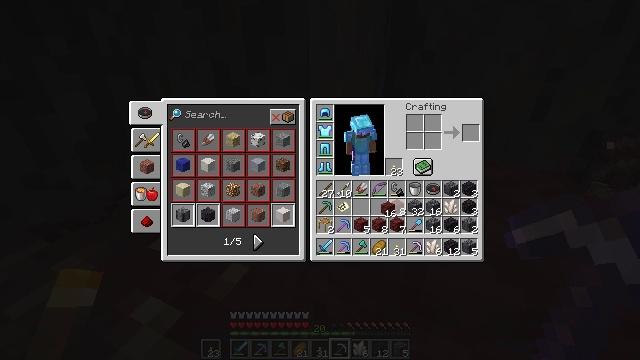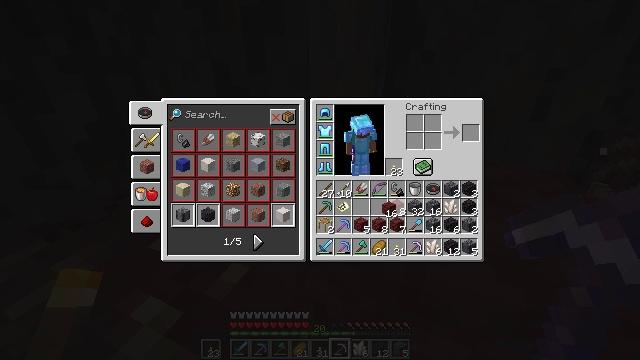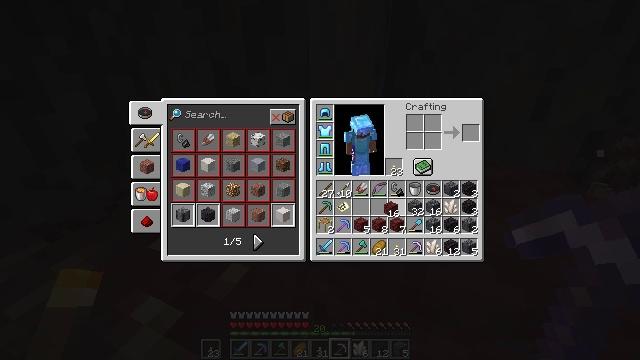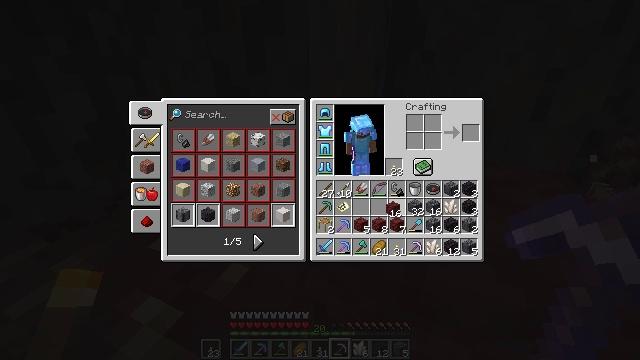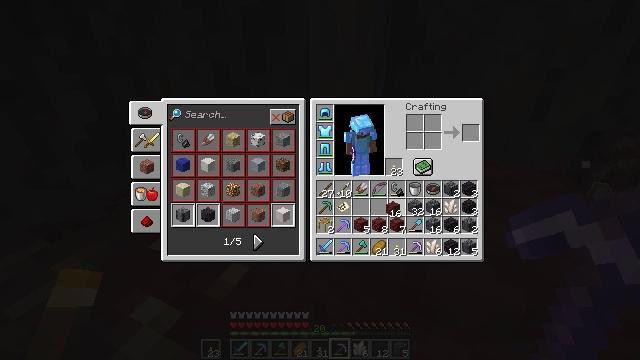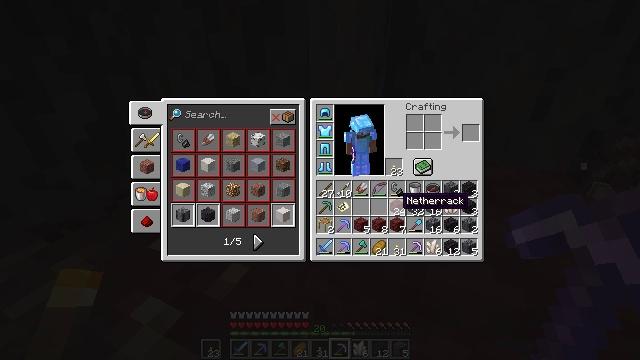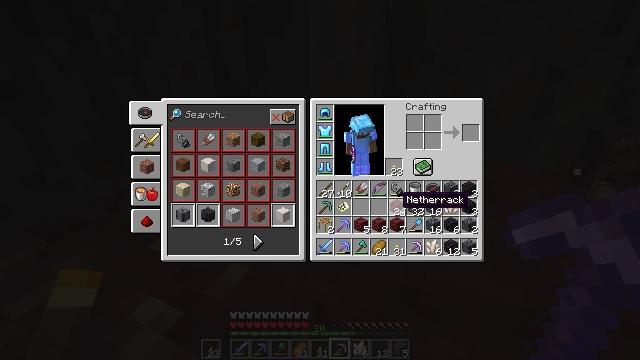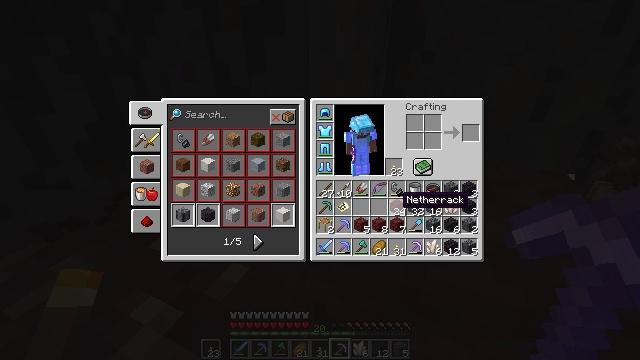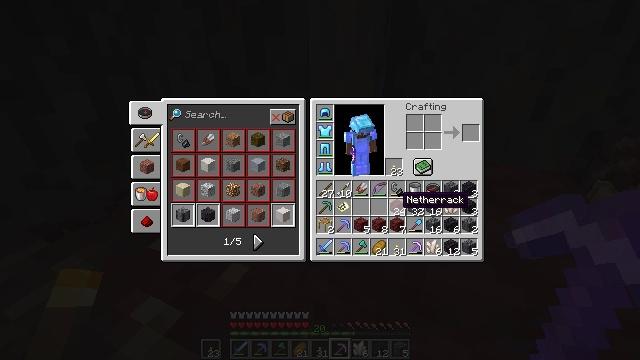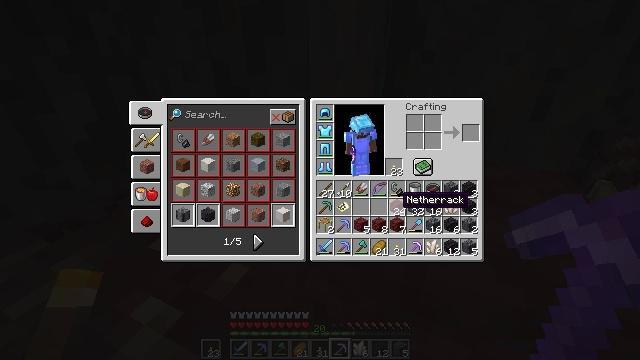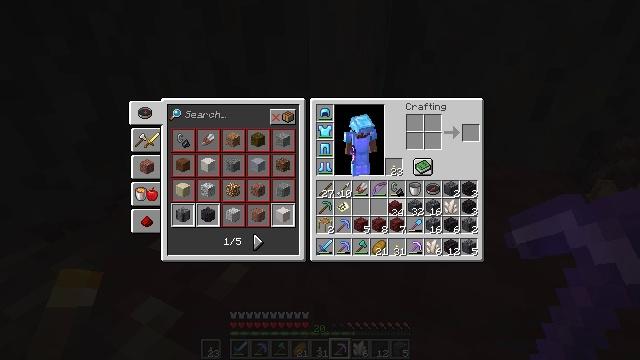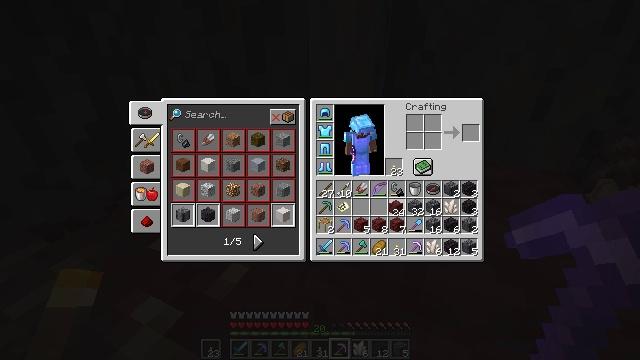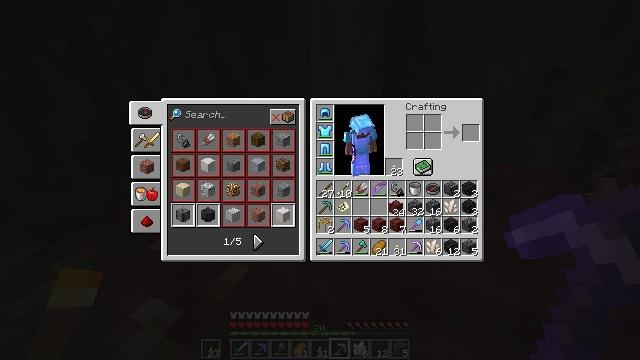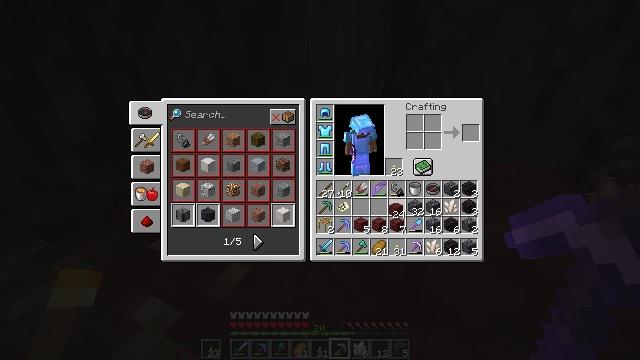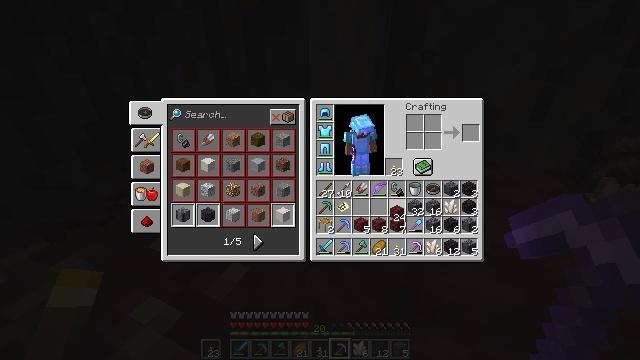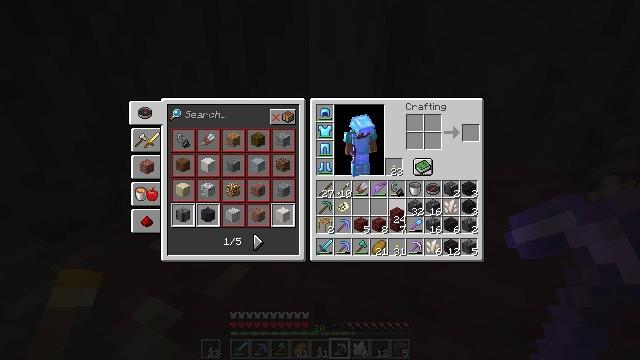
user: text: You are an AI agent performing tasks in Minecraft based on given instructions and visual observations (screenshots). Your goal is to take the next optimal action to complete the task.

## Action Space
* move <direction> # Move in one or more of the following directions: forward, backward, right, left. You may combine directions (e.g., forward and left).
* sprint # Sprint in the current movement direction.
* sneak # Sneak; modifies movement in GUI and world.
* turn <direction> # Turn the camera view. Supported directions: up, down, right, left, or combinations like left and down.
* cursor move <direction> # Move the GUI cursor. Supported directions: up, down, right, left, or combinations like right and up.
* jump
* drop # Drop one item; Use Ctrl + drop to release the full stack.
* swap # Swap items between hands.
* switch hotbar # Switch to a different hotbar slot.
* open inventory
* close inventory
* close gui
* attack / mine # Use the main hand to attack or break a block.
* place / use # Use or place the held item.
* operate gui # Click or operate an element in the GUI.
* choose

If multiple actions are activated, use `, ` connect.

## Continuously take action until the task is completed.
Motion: motion action
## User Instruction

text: Remove a basalt from the inventory.
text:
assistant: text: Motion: operate gui
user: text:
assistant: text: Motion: operate gui
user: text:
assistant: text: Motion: operate gui
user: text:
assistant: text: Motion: operate gui
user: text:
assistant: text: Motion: no_op
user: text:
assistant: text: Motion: no_op
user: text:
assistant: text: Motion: no_op
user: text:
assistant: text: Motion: no_op
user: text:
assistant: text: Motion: no_op
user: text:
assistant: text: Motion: operate gui
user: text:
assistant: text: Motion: operate gui
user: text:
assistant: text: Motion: operate gui
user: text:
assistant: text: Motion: no_op
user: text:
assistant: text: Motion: no_op
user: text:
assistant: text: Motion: no_op
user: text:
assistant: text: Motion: no_op
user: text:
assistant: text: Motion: no_op
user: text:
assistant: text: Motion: operate gui
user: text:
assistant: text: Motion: operate gui
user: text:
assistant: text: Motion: operate gui
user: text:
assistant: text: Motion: operate gui
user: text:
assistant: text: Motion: no_op
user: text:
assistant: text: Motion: no_op
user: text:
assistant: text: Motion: no_op
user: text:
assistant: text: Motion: no_op
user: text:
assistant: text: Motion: operate gui
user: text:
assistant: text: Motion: operate gui
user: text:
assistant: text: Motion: operate gui
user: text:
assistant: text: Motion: operate gui
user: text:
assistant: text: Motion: no_op